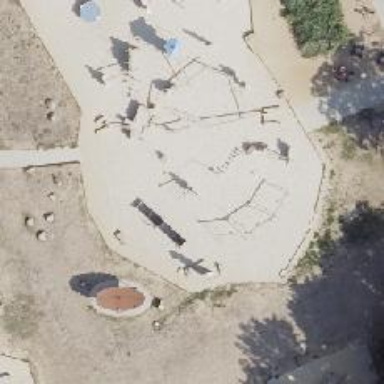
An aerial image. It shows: Artwork playground featuring ship theme.